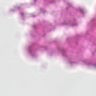
Metastatic tissue present: no